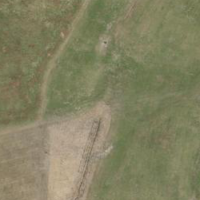
EUNIS habitat code: 24
Species observed at this site:
Colchicum autumnale